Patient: sex F, age 35
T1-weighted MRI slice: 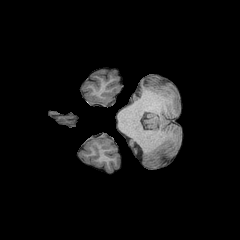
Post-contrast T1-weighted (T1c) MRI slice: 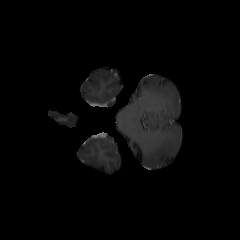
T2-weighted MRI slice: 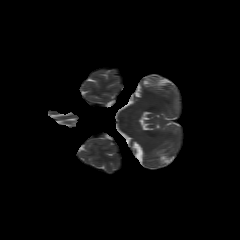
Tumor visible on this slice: no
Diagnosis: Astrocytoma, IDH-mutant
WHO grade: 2